Field crop: maize
Growth stage: 2
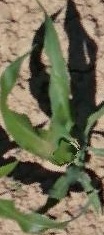
Species: maize